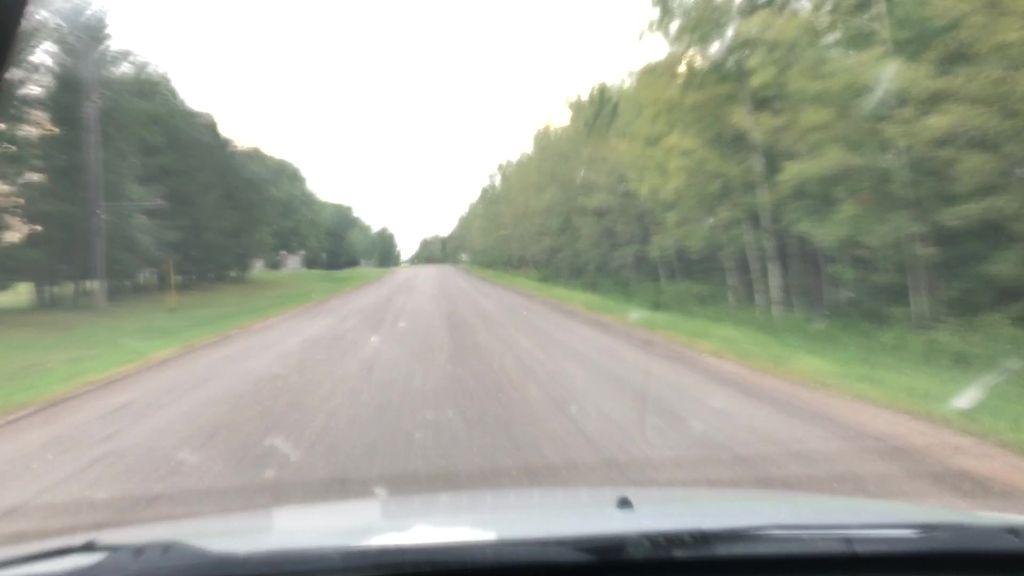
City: edmonton